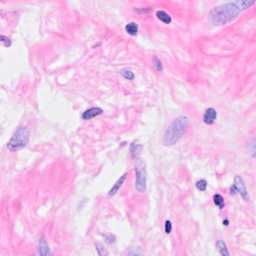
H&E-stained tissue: Breast